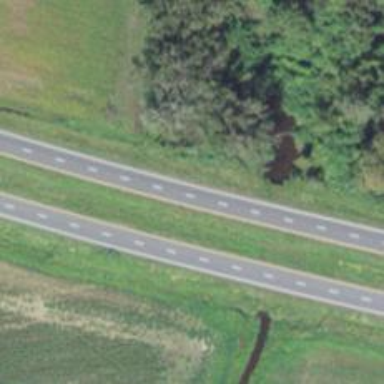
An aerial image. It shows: Trunk highway.